Question: Count the number of objects in the diagram.
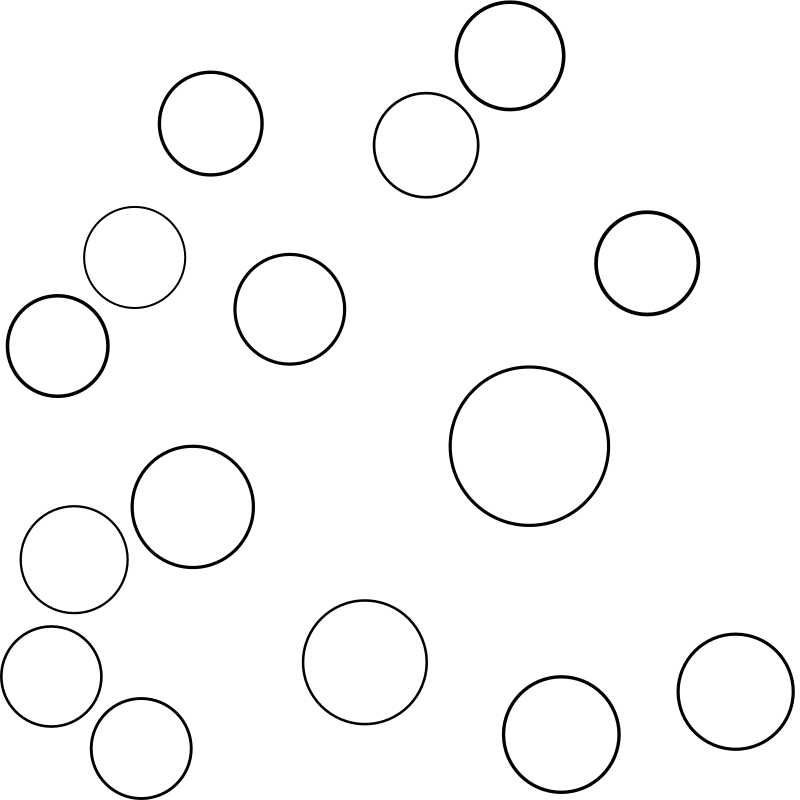
Answer: 15